Question: At the moment I am using the following formula to assign a score form 1-5 based on the number of opens and clicks an individual has:
=IF(F2<>"", (IF(AND(F2>=$Y$2,F2<$Y$3,G2=$Z$2),$X$2,(IF(AND(F2>=$Y$3,F2<$Y$5,G2>=$Z$3,G2<$Z$4),$X$3,(IF(AND(F2>=$Y$4,F2<$Y$5,G2>=$Z$4,G2<$Z$5),$X$4,(IF(AND(F2>=$Y$5,F2<$Y$6,G2>=$Z$5,G2<$Z$6),$X$5,(IF(AND(F2>=$Y$6,G2>=Z6),$X$6,"")))))))))),"")
Where F2 is the Opens and G2 is the clicks. The other values are shown in the screenshot below.

I know this isn't the most efficient (or effective) way to do it but I can't seem to figure it out. With this formula, if a person has, say, 13 opens and 12 clicks they wouldn't be assigned a score of 3 and would instead stay blank. Instead of it being unforgiving, I'd like it to look at the opens first to see if it meets any score criteria then assign a score based on how many clicks they have.
Any help with this would be amazing, I haven't been able to find anything too useful on google...
---
I could've described this a lot better... If they have 13 opens and no clicks they should be bumped down to a score of 1. If they have 4 opens and 20 clicks they would not get a score because it doesn't meet the minimum threshold.
So opens are a minimum requirement (can have 100 opens and still get a score of 1 if there are no clicks) while clicks can act as a minimum requirement as well as a ceiling.
E.g. a person with 14 opens and 2 clicks gets a score of 2 but 14 opens and 20 clicks gets a score of 3.
I hope this makes more sense!
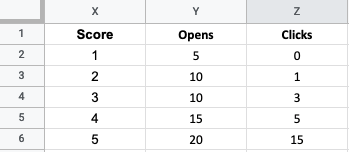
Answer: You can try:
'''
=IFERROR(MIN(LOOKUP(B2,G:G,F:F),LOOKUP(C2,H:H,F:F)),"")
'''
<URL>